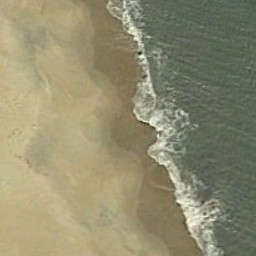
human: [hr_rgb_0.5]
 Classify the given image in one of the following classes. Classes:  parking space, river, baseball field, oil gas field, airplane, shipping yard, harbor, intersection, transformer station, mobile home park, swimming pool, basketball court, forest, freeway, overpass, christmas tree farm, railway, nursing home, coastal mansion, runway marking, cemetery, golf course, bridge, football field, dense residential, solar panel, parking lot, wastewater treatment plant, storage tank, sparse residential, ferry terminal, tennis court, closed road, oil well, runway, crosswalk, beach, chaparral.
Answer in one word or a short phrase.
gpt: beach